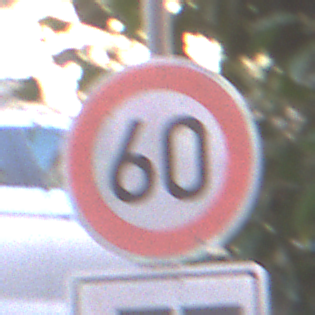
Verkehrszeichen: Geschwindigkeit60
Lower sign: HinweisDurchSinnbild16
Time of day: MorningAfternoon
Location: Outdoor (Urban)
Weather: Clear
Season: NotSpecified
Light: Natural